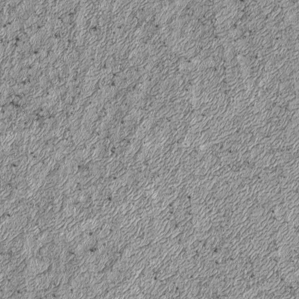
Label: frost